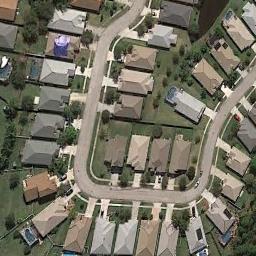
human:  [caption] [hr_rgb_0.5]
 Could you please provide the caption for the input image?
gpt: A dense residential area has lots of houses of the same style and a road goes through the residential area .

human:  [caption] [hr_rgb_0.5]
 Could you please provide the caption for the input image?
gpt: There are many roads and neatly arranged houses and trees and large lawns in densely populated areas .

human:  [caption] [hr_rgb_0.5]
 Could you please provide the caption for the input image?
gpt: Most of the houses in the residential area are red .

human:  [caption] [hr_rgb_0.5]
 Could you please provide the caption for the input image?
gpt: The dense residential is on the grass next to the road and trees .

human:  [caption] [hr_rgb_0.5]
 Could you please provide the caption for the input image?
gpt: There are buildings arranged neatly along the street on dense residential area .